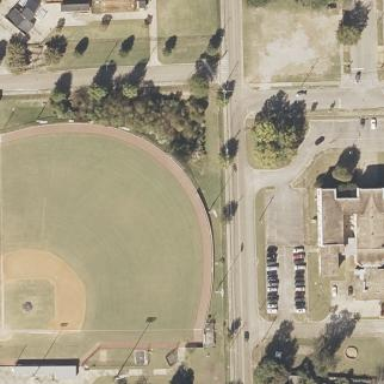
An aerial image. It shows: Grassy baseball pitch for leisure sports.